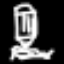
Label: pencil